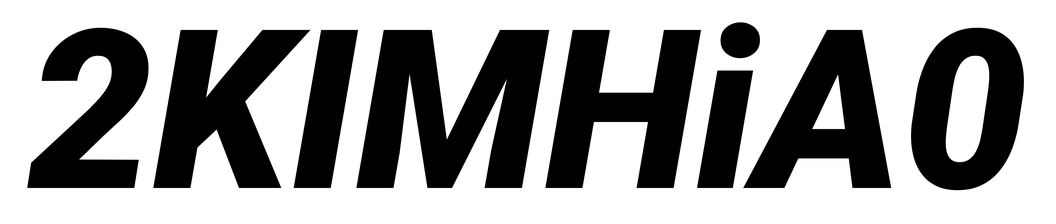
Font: Roboto-Italic_Black_Italic